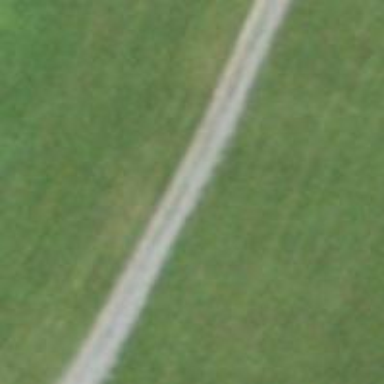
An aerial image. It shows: Golf cartpath that is also road path.